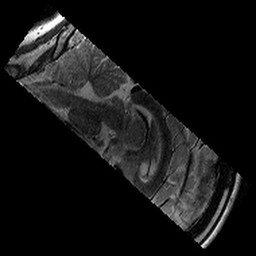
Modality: T2w
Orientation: sagittal
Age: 13
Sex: male
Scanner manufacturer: siemens
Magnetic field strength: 3 T
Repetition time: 8.46 s
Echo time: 0.067 s